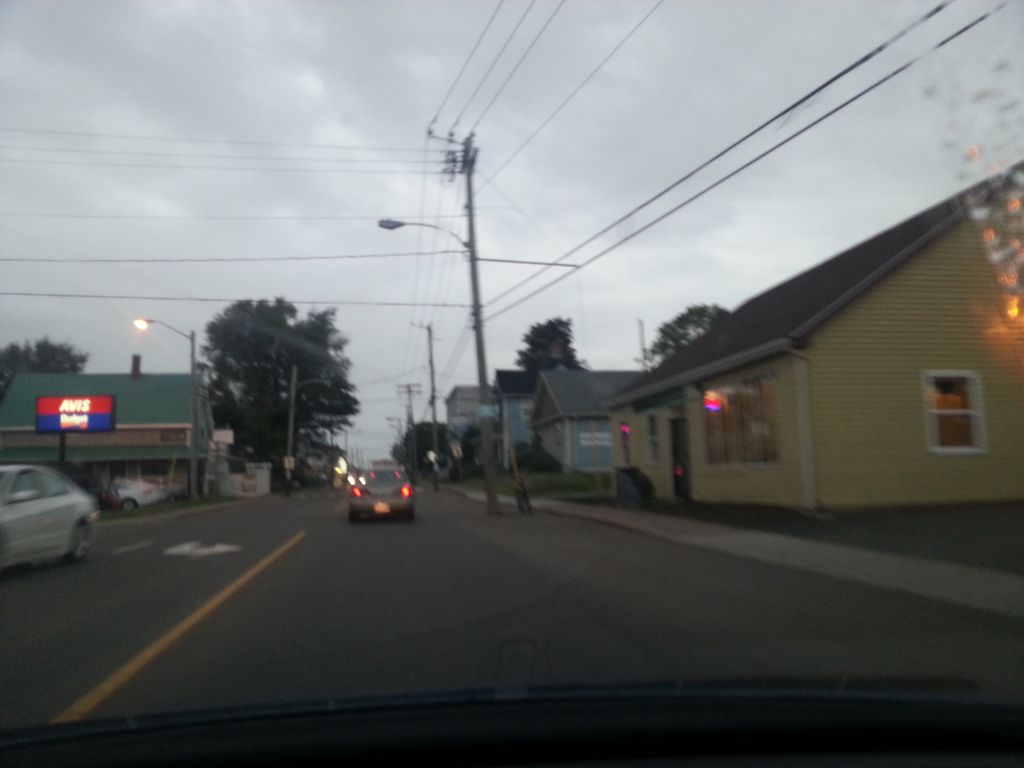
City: charlottetown